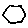
Label: hexagon